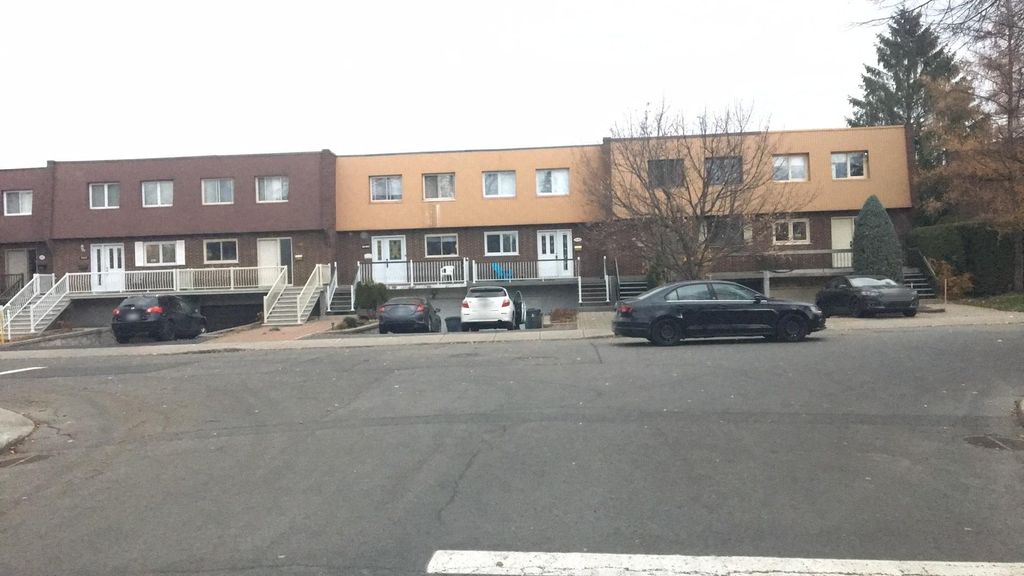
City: montreal